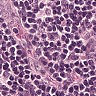
Metastatic tissue present: no